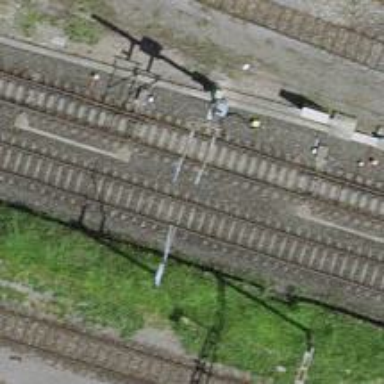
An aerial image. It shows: Railway switch.